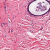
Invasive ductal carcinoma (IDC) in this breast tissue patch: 0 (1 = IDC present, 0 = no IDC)